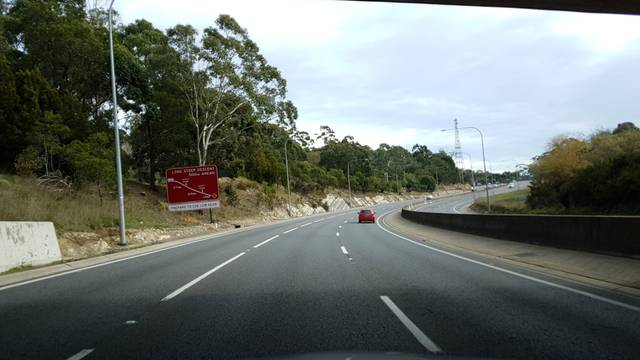
Region: Australia
Coordinates: -34.998, 138.702